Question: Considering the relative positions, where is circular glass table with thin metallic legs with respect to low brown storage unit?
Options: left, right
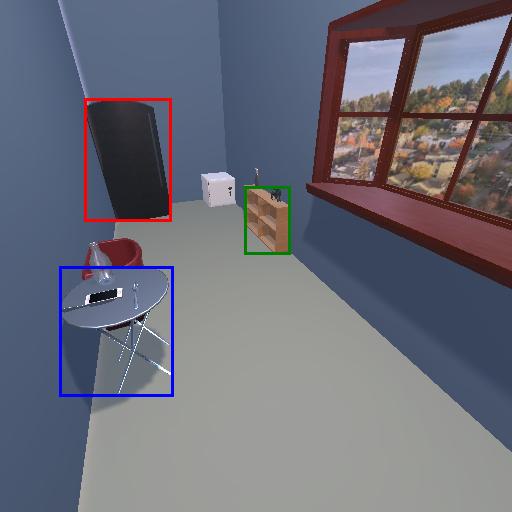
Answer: left